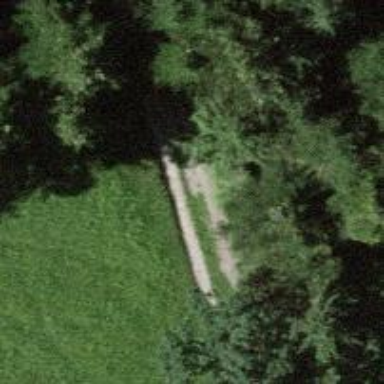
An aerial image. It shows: Track with grade 4 tracktype.